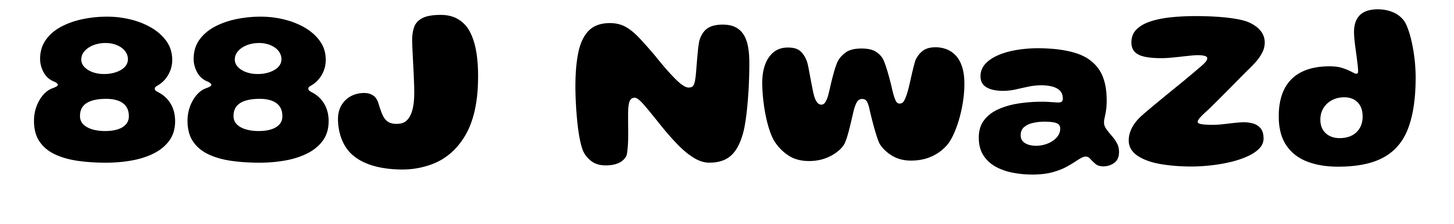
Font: Gluten_Bold